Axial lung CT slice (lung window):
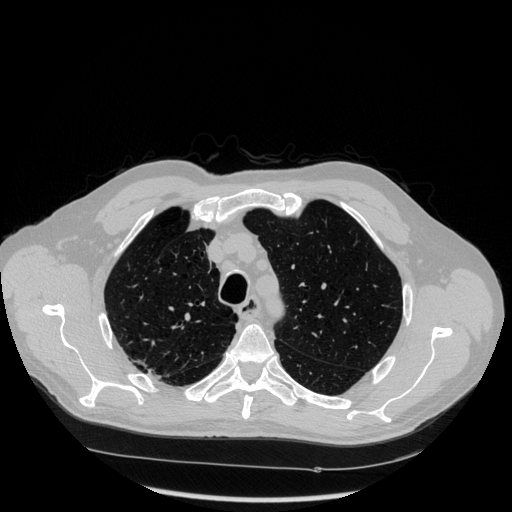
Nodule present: no